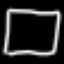
Label: square